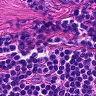
Metastatic tissue present: no